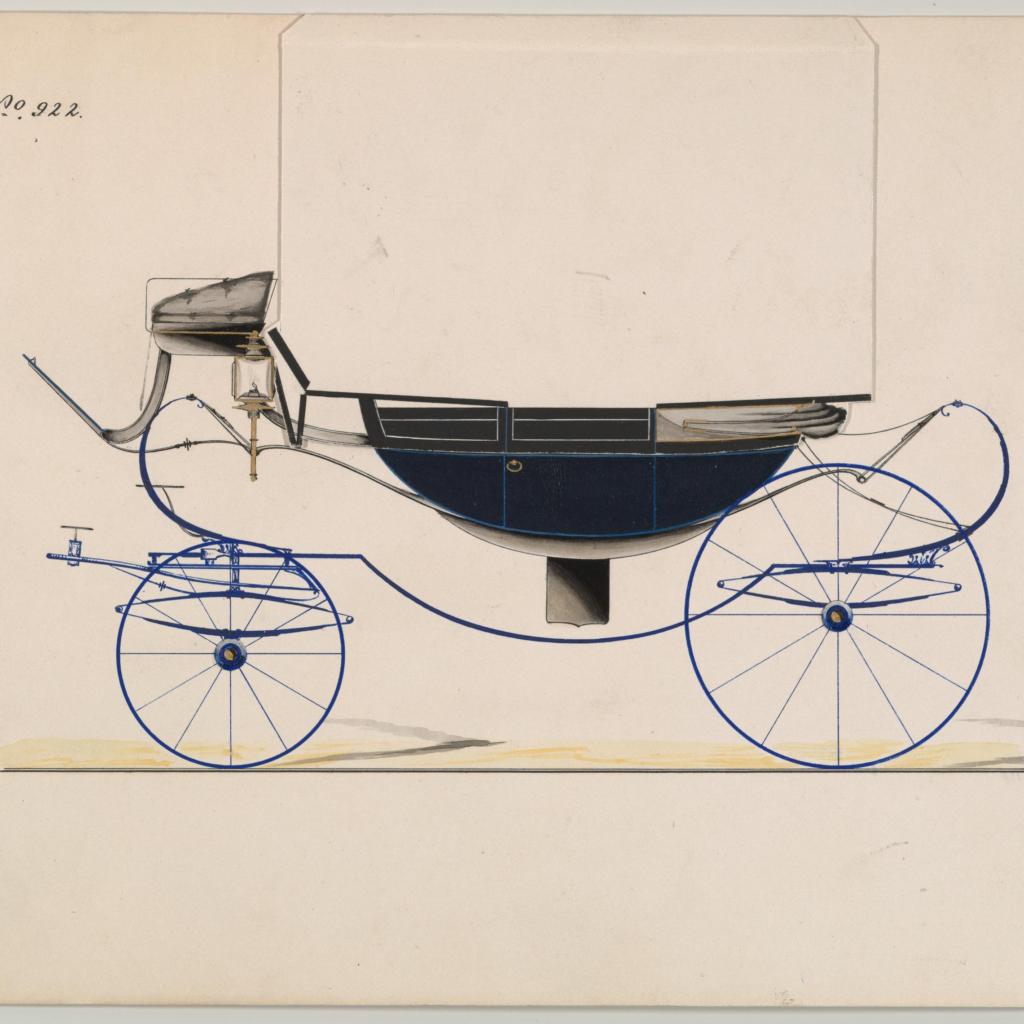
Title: Design for Landau, no. 922
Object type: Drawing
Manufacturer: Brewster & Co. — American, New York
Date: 1850–70
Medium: Pen and black ink, watercolor and gouache with gum arabic and metallic ink
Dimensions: sheet: 6 3/4 x 9 1/2 in. (17.1 x 24.1 cm)
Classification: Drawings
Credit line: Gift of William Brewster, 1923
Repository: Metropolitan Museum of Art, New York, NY